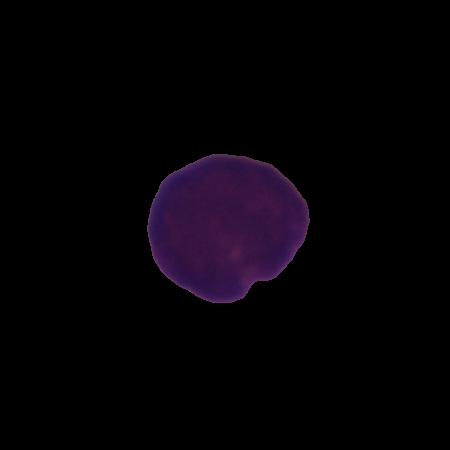
Label: cancer